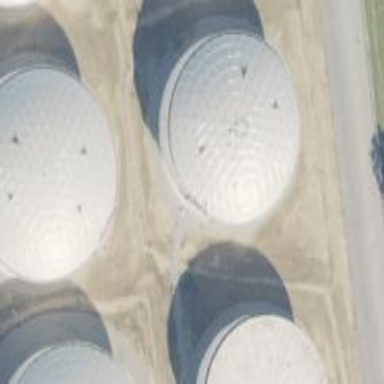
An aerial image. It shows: Storage tank that is man-made.